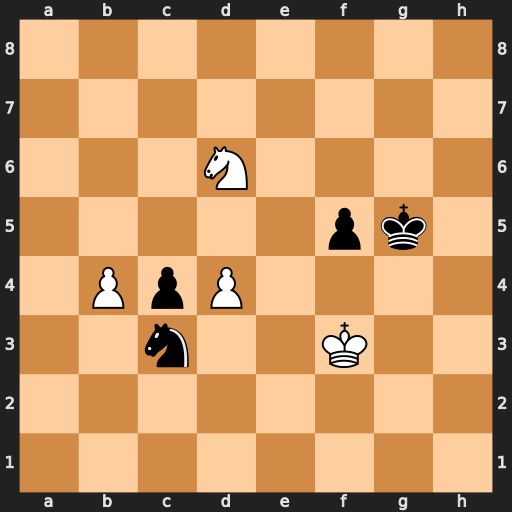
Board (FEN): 8/8/3N4/5pk1/1PpP4/2n2K2/8/8
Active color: w
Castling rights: -
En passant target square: -
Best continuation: b5 Nd5 Nxc4 Nc7 b6